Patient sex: F
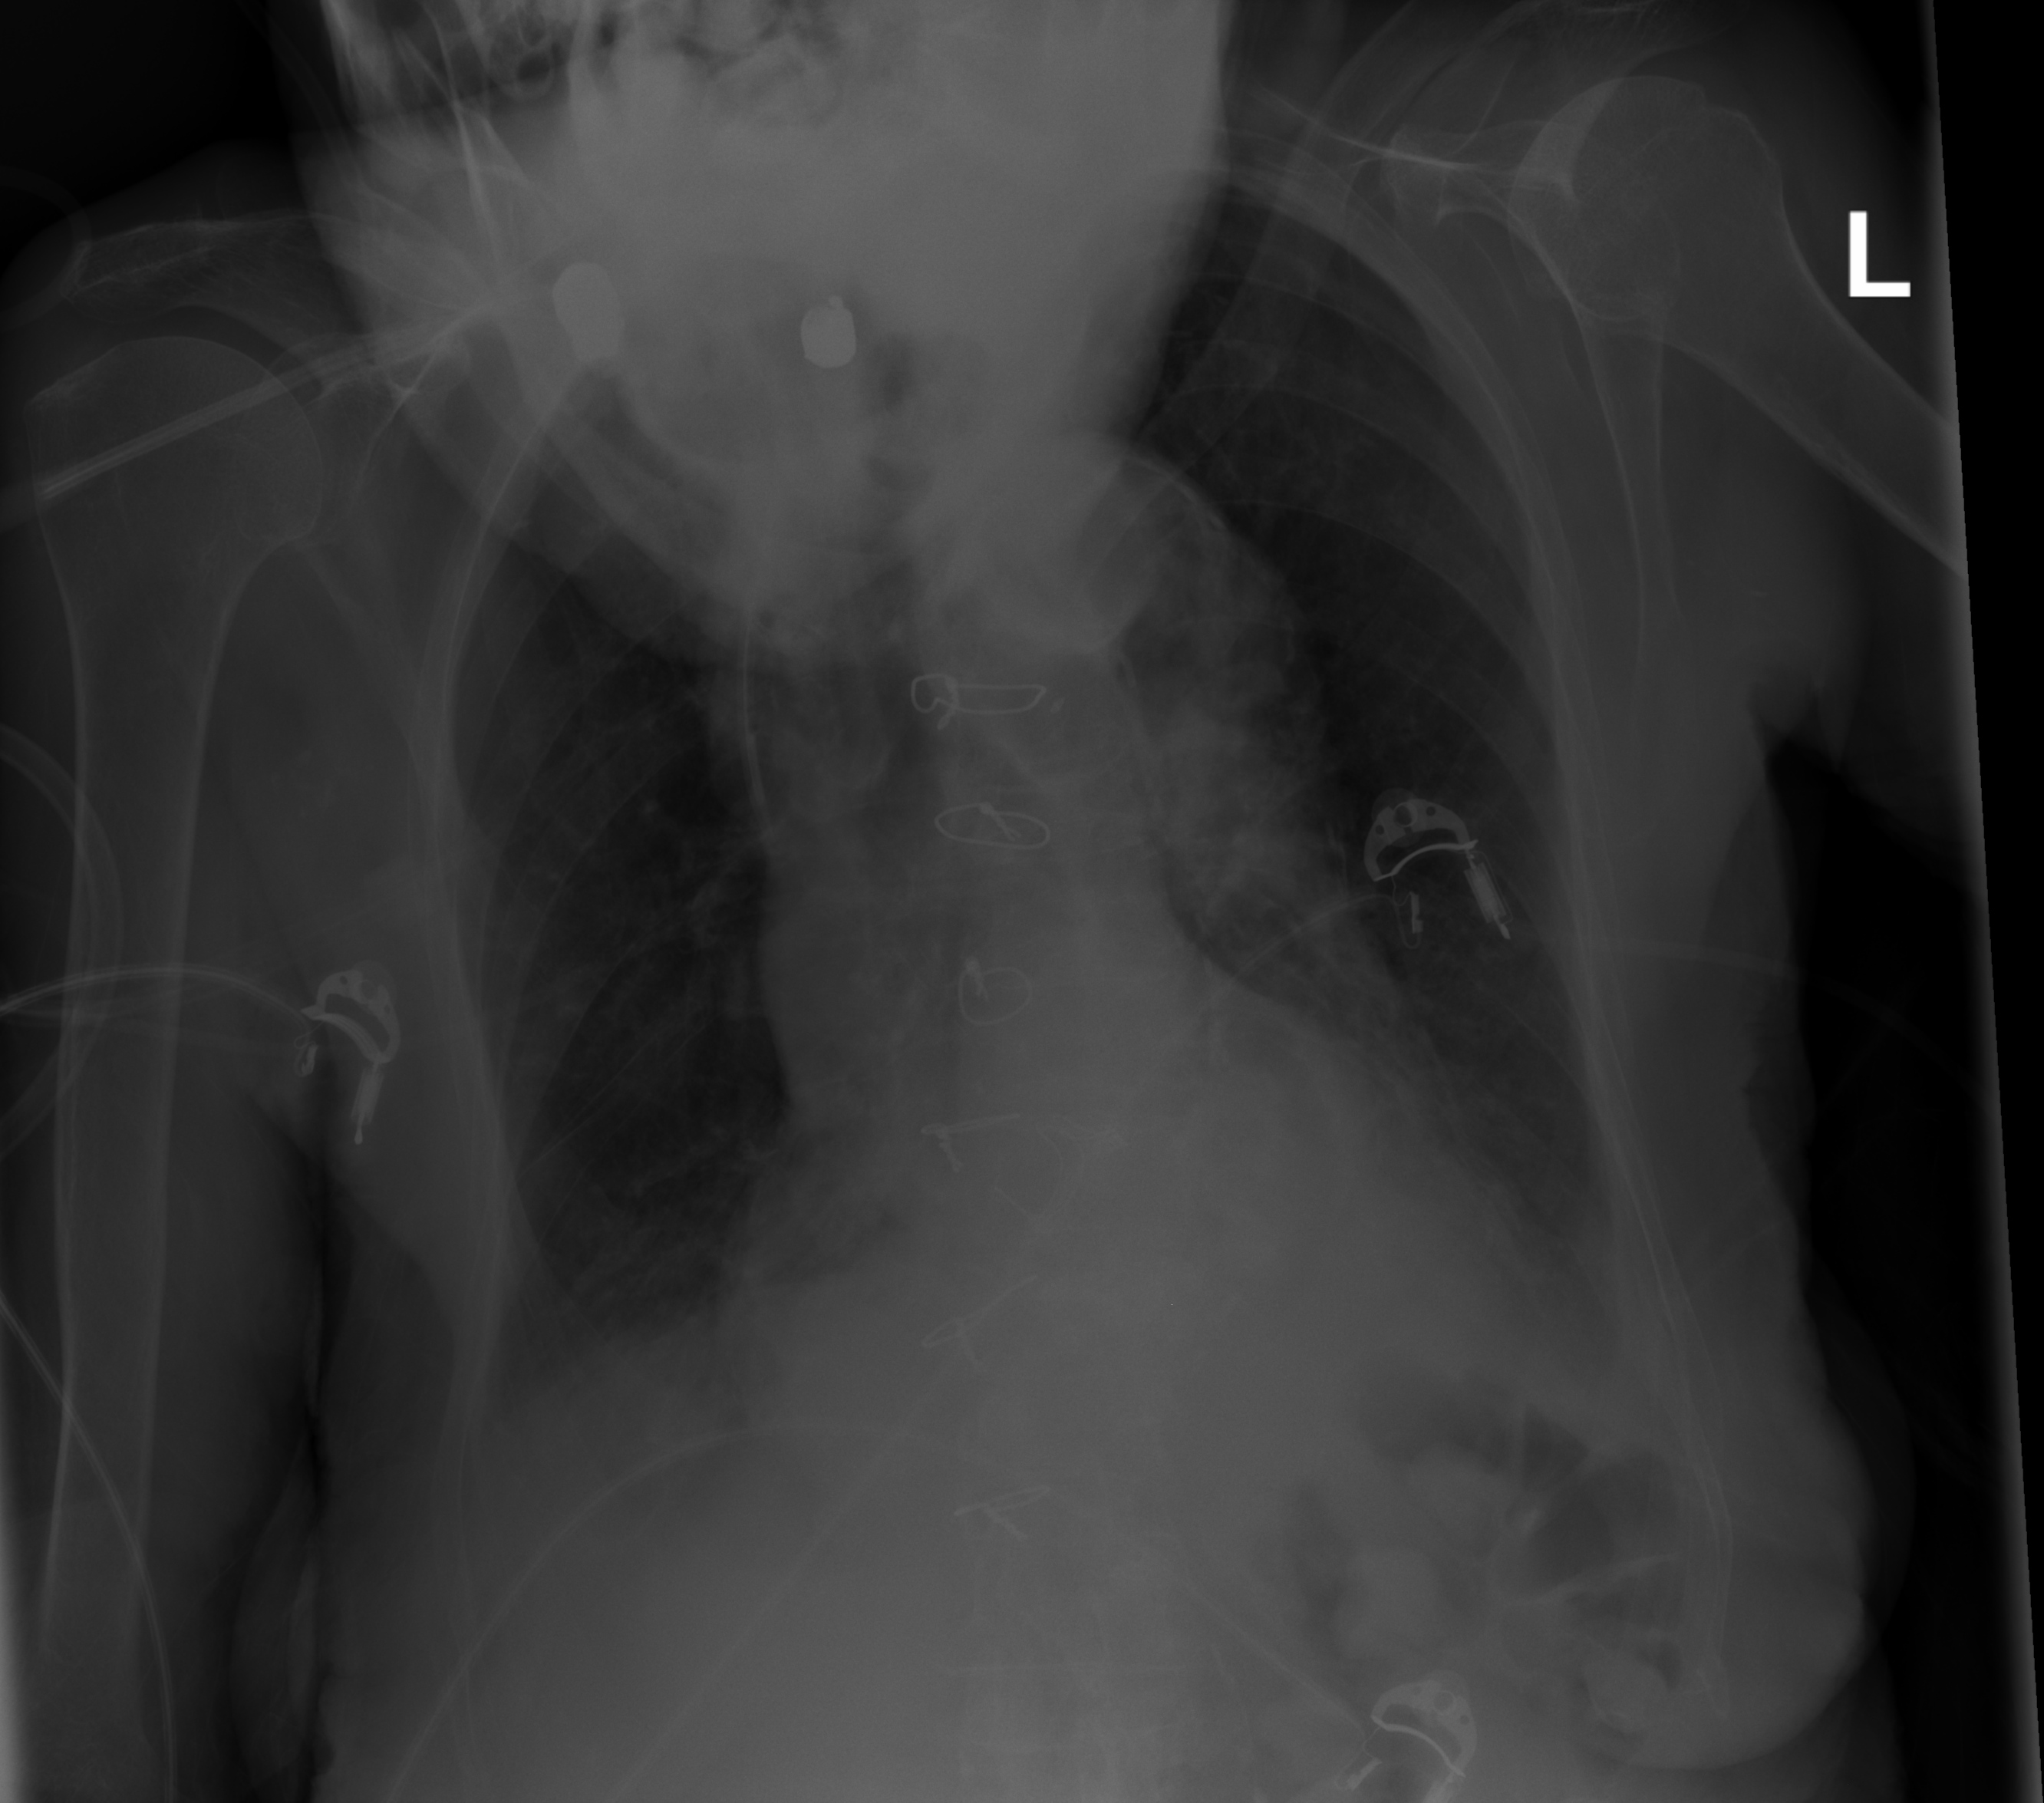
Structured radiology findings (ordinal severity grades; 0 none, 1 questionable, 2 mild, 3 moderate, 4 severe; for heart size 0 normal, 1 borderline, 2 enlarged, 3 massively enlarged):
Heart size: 2
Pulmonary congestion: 0
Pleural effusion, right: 0
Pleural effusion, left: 2
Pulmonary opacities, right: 1
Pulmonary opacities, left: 1
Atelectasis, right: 1
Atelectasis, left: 1